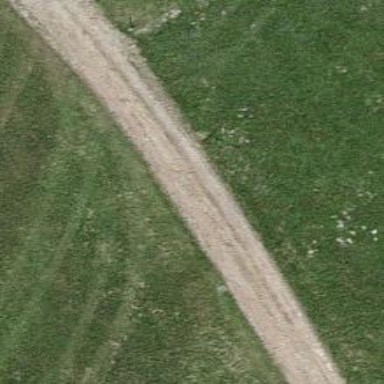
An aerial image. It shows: Track with grade 5 tracktype.